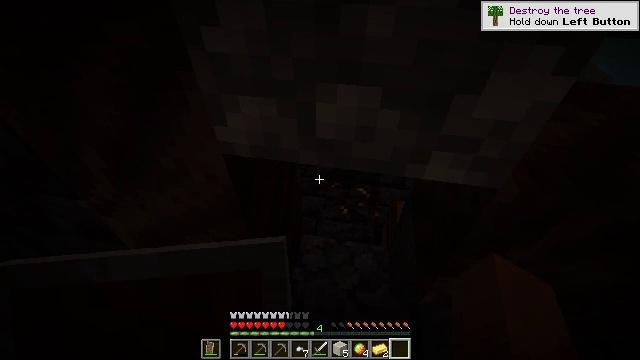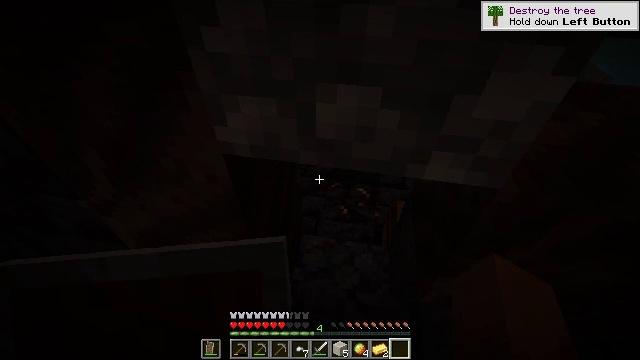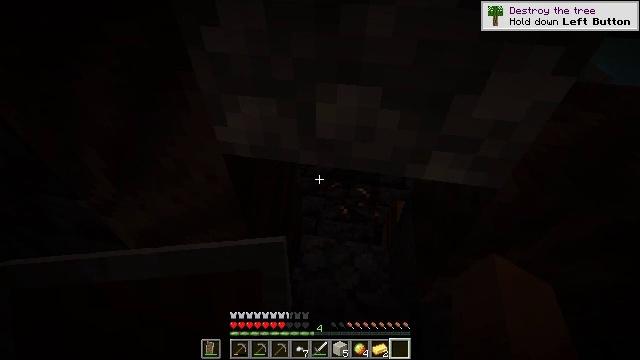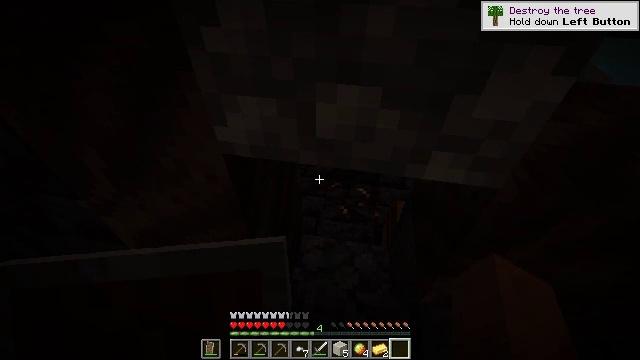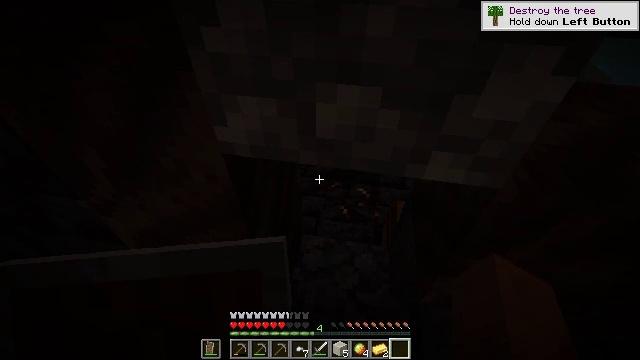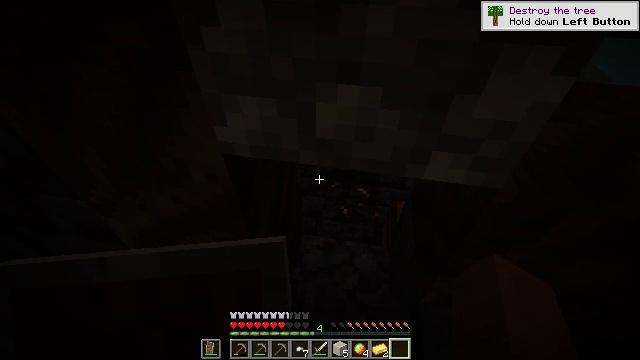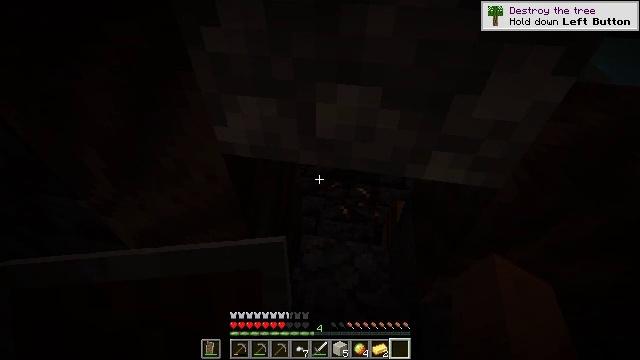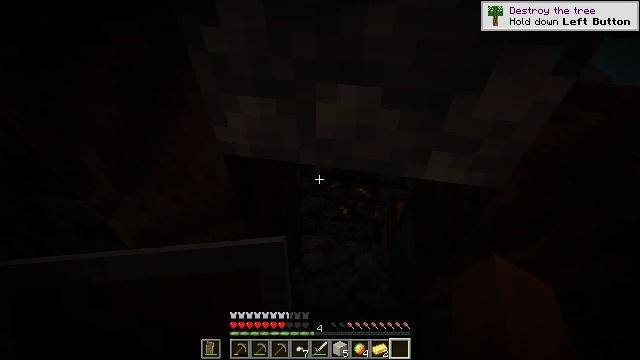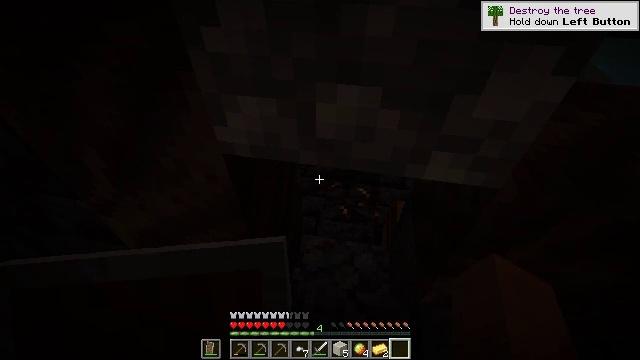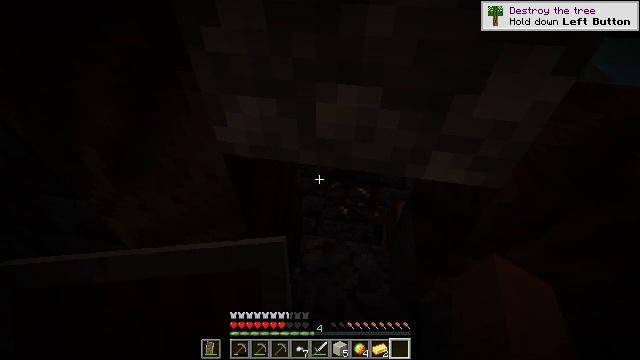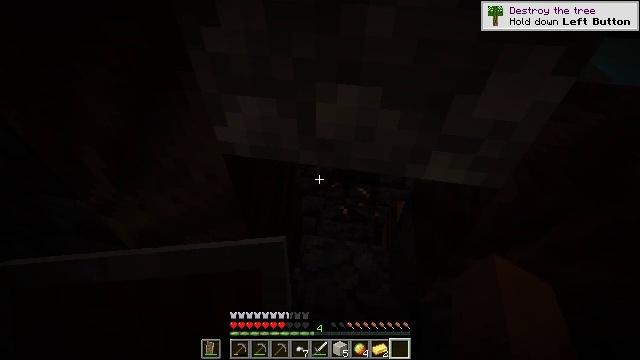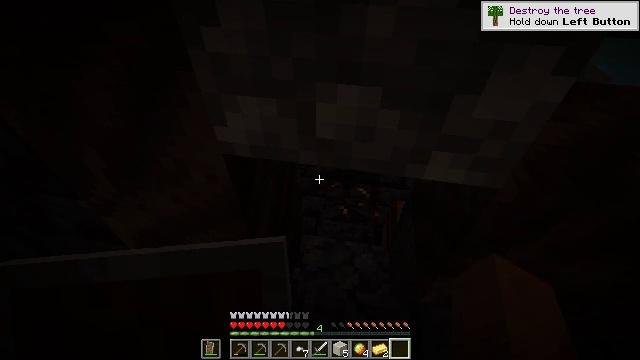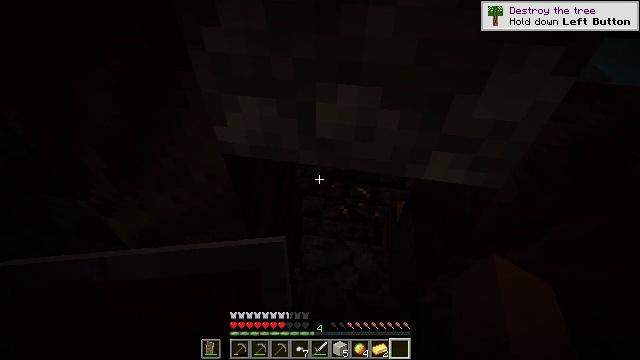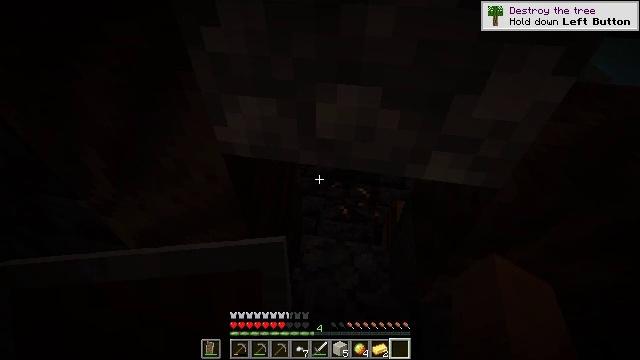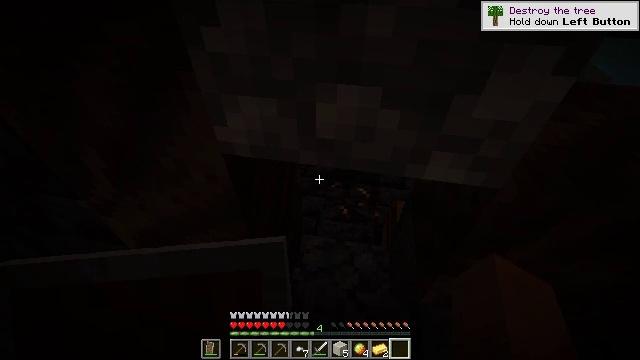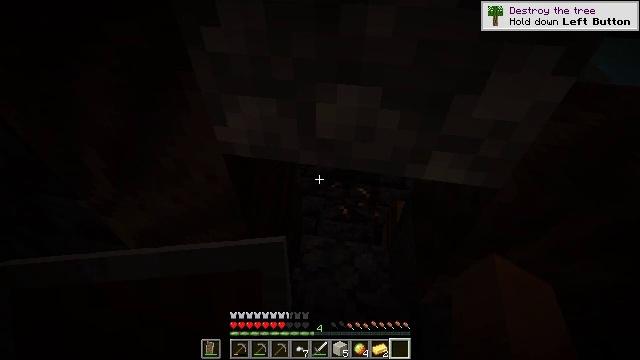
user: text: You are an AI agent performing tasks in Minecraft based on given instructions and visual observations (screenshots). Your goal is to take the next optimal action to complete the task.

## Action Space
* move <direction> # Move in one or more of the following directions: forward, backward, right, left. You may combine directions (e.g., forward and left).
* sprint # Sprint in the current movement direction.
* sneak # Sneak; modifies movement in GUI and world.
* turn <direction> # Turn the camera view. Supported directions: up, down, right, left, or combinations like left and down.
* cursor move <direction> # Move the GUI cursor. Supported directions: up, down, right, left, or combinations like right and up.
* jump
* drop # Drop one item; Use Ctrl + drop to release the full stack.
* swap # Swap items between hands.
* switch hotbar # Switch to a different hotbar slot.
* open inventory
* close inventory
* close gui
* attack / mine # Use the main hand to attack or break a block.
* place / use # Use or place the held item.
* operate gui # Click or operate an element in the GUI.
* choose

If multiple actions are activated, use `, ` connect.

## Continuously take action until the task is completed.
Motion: motion action
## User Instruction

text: Retrieve polished blackstone bricks from a structure.
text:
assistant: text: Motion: no_op
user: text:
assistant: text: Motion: no_op
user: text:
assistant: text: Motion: no_op
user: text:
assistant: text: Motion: no_op
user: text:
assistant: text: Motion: no_op
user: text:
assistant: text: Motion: no_op
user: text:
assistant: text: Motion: no_op
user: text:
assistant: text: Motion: no_op
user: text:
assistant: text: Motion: no_op
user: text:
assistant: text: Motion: no_op
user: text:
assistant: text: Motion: no_op
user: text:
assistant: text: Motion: no_op
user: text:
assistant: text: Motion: no_op
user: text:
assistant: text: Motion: no_op
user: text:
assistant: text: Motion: no_op
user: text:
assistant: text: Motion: no_op
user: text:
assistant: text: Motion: no_op
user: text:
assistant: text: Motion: no_op
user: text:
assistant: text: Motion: no_op
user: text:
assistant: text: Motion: no_op
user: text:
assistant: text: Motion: no_op
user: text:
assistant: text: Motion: no_op
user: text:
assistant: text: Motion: no_op
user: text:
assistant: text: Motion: no_op
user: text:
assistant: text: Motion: no_op
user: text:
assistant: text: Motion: no_op
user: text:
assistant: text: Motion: no_op
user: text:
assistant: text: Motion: no_op
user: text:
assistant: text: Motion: no_op
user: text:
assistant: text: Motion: no_op